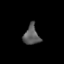
Tissue: lung
Cell type: T cells
Senescence score: 0.1956
Nuclear area (px): 300
Mean DAPI intensity: 91.227